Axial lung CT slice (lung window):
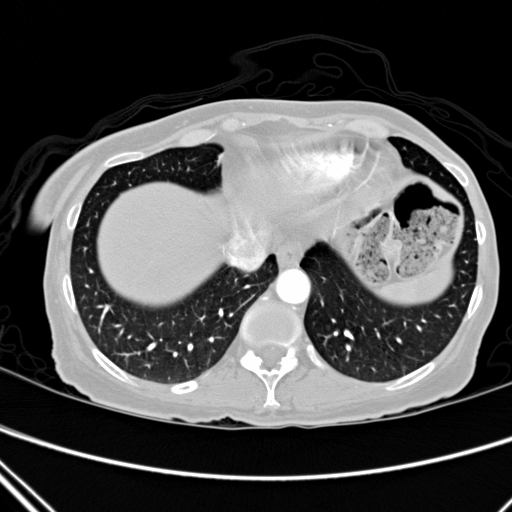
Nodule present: no